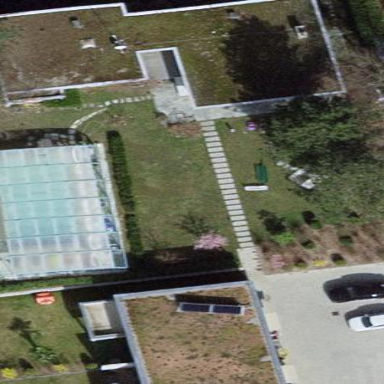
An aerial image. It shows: Garden surrounded by fence.